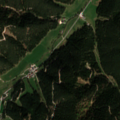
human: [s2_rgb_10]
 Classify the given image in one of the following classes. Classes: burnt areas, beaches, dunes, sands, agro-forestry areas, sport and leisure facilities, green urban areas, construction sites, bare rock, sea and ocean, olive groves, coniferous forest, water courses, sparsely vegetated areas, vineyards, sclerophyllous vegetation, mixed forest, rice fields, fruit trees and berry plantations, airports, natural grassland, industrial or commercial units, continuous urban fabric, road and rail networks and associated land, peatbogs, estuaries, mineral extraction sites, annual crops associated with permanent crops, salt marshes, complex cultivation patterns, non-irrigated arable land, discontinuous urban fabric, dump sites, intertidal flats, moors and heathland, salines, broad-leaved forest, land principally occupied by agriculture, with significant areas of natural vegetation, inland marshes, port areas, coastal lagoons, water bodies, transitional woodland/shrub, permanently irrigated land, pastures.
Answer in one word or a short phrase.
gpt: pastures, coniferous forest, mixed forest